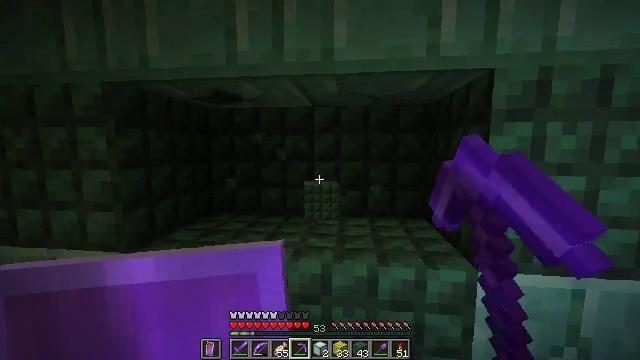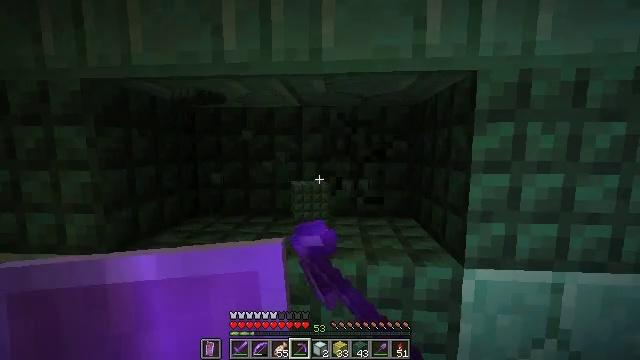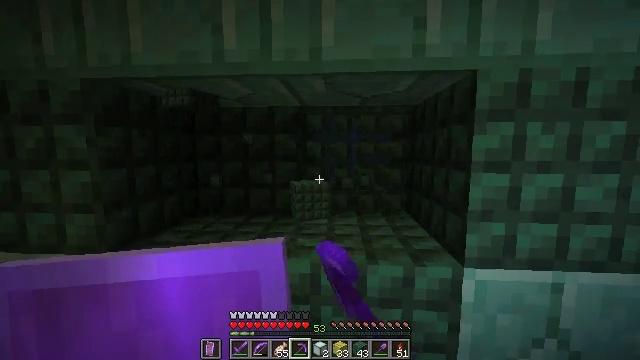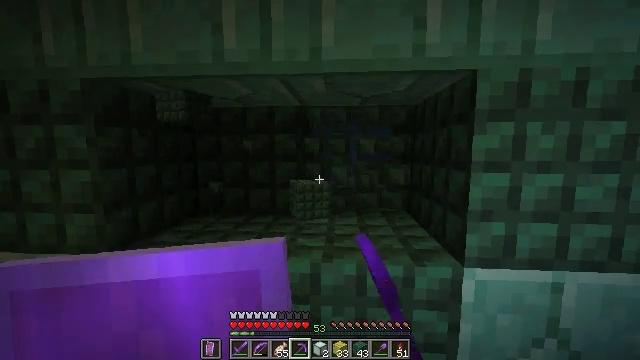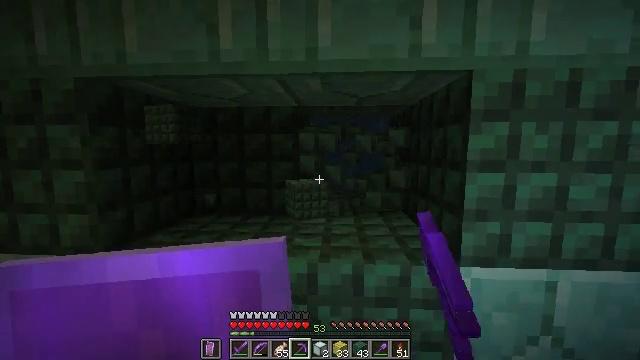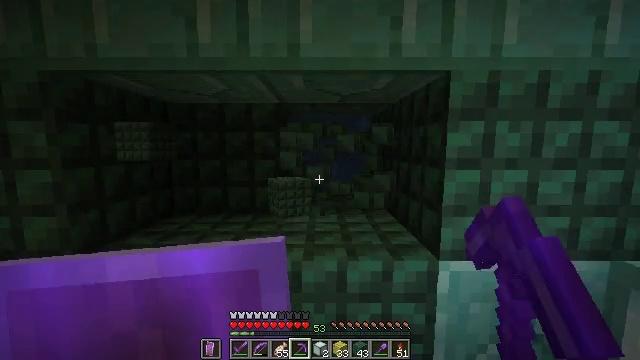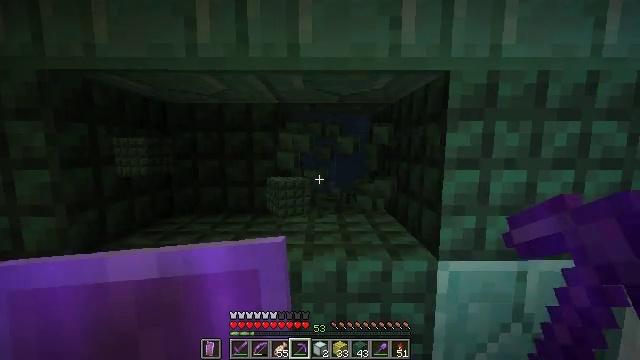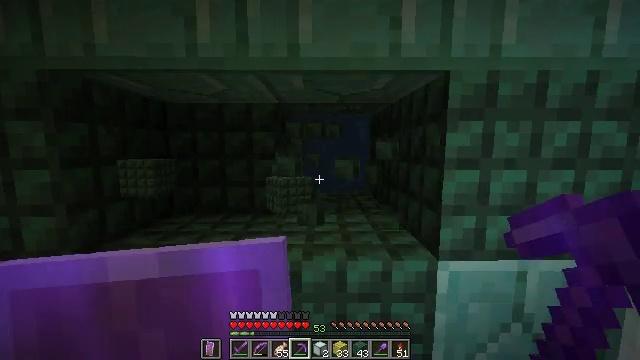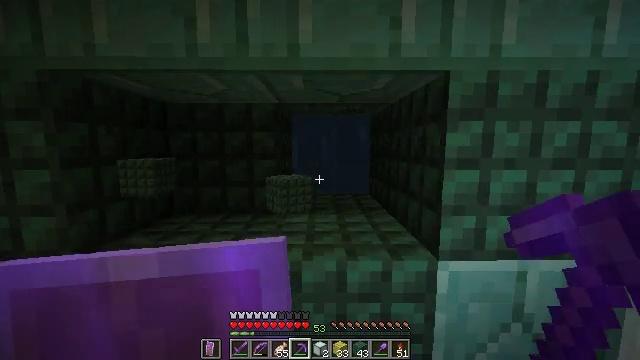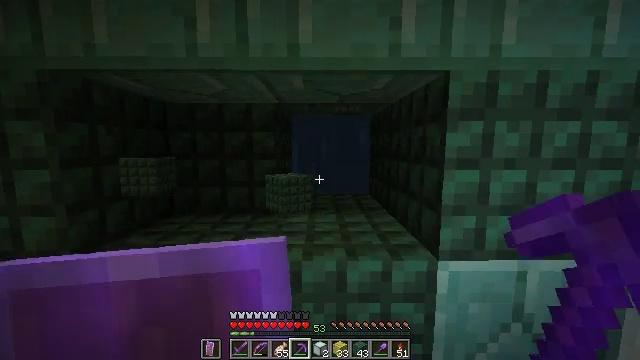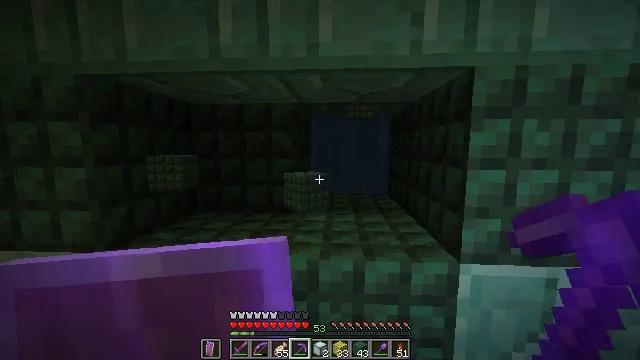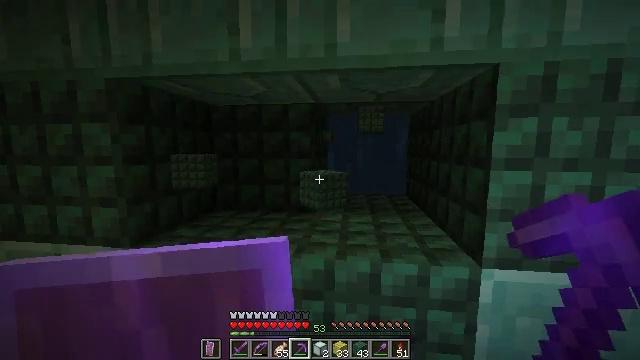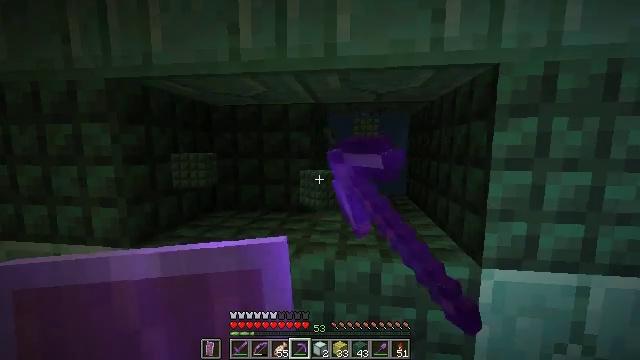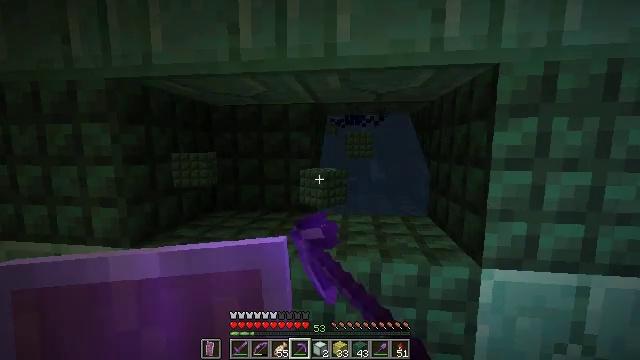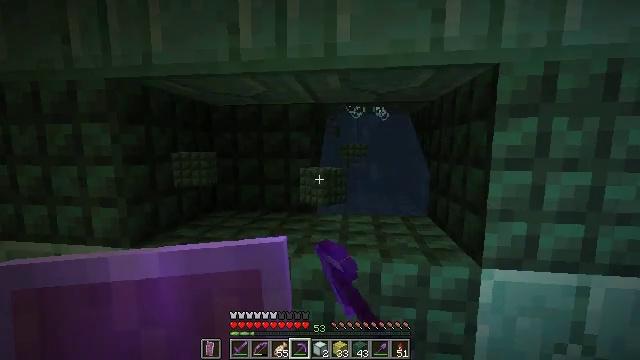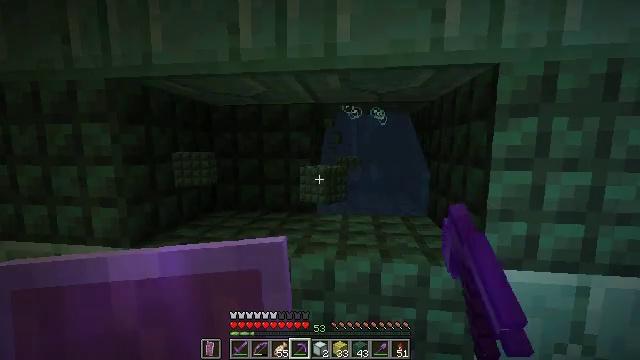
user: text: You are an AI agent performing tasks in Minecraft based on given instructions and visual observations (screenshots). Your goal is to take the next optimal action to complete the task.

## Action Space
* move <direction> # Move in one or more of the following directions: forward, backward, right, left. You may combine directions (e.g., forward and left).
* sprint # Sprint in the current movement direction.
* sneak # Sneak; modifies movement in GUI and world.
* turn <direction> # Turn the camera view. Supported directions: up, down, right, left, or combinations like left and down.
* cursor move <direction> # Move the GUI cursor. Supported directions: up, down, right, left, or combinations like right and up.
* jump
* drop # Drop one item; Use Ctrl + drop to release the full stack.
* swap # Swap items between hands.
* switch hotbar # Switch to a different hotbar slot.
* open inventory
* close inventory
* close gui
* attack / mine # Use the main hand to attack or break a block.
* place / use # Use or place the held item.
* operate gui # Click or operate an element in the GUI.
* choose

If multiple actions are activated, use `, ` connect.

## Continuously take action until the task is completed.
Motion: motion action
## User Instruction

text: Collect dark prismarine for building.
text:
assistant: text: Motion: turn right, attack / mine
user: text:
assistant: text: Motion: attack / mine
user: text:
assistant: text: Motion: attack / mine
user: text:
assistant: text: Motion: attack / mine
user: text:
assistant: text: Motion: turn right, attack / mine
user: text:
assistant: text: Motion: attack / mine
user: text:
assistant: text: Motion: attack / mine
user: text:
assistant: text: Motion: attack / mine
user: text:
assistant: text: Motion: attack / mine
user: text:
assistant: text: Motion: turn left, attack / mine
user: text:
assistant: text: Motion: turn left, attack / mine
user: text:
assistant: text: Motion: attack / mine
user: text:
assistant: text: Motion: attack / mine
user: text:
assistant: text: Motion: attack / mine
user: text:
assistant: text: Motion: attack / mine
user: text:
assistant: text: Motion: turn left, attack / mine
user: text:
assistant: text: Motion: attack / mine
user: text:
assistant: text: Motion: attack / mine
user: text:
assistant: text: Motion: attack / mine
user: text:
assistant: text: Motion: attack / mine
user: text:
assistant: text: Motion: attack / mine
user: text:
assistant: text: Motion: attack / mine
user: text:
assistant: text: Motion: no_op
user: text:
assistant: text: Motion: no_op
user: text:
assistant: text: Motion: no_op
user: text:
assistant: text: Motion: turn down
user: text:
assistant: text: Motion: turn down
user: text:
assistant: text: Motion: no_op
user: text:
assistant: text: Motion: no_op
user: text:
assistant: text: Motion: no_op